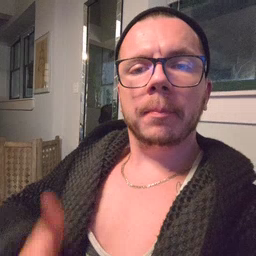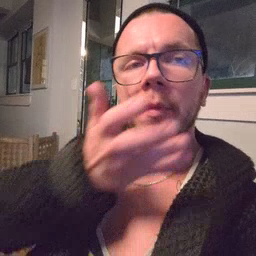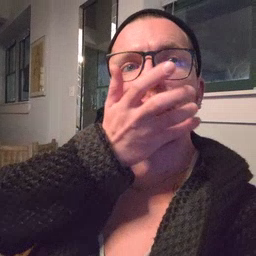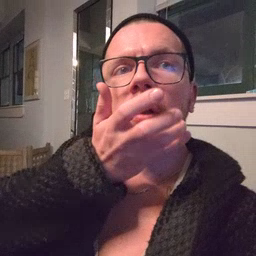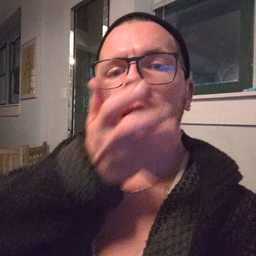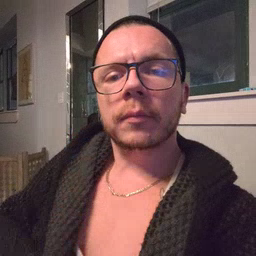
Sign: grass